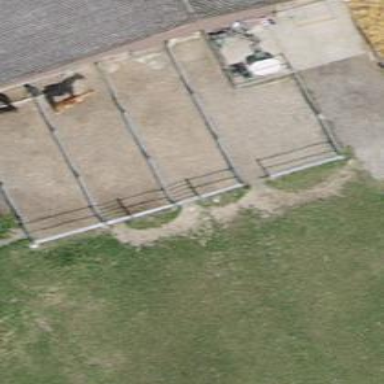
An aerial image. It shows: Gate.